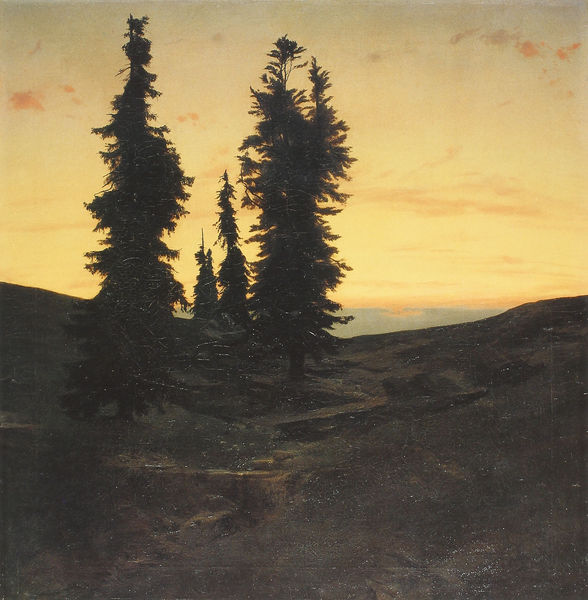
Titel: Hochplateau mit Wettertannen
Künstler: Arnold Böcklin
Institution: Basel, Kunstmuseum
Schlagwörter: berg, blau, felsen, gemälde, himmel, meer, wasser, wolken, bäume, gelb, grün, landschaft, abend, braun, frau, grau, licht, schwarz, rot, weg, steine, bach, dämmerung, erde, hügel, sonnenaufgang, brücke, sonne, wald, berge, fels, gebirge, sonnenuntergang, romantik, tannen, steg, stimmung, abendrot, pan, rötlich, nadelbäume, bergen, it, gebirgge